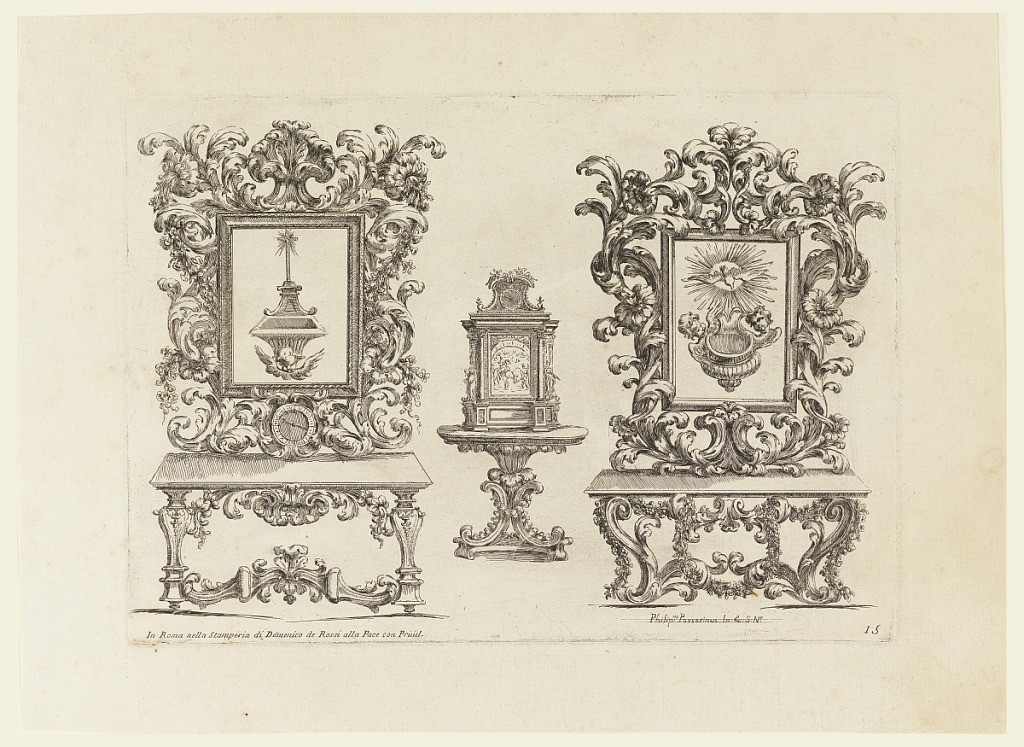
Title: Designs for Tables, Mirror Frames, Holy Water Stoups and a Clock, Plate 15 from "Nuove Inventioni d'Ornamenti"
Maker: Filippo Passerini, Italian, about 1638 – 1698
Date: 1698
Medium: Etching on off-white laid paper
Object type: Print
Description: Two tables, surmounted by elaborate frames in which are set holy-water stoups, flank a smaller table on which rests a devotional picture in an elaborate architectural frame